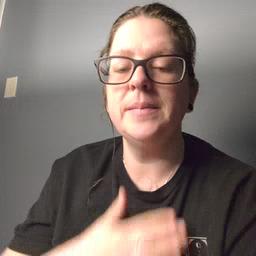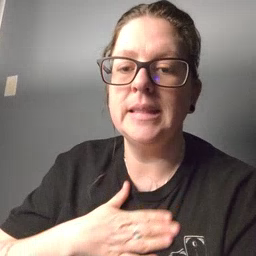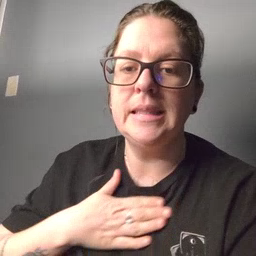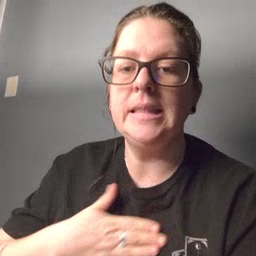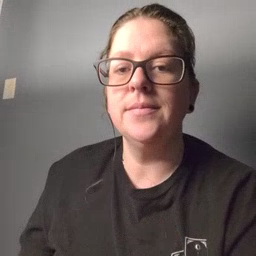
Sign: please